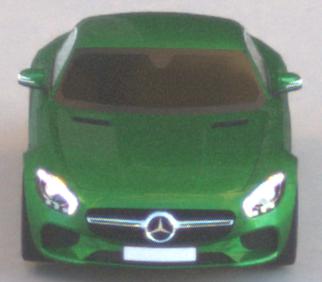
Make: Mercedes-Benz
Model: AMG GT Coupé
Detailed model: AMG GT (190) Coupé
Model produced from: 2014/10
Model produced until: 2017/01
Doors: 2
Color: green
Road condition: dry road
Daytime: sunrise or sunset
Contrast: medium contrast